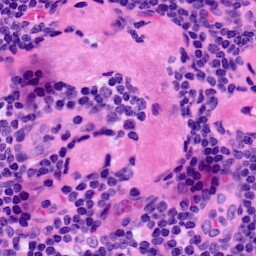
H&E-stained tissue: LymphNode